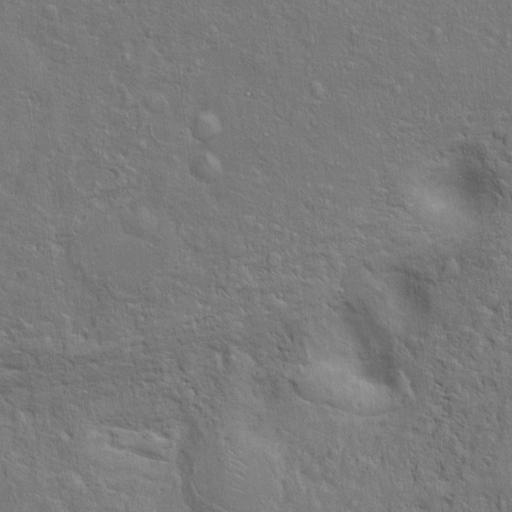
Classes present: Background, Cone